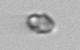
Label: Heterocapsa_rotundata